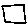
Label: square